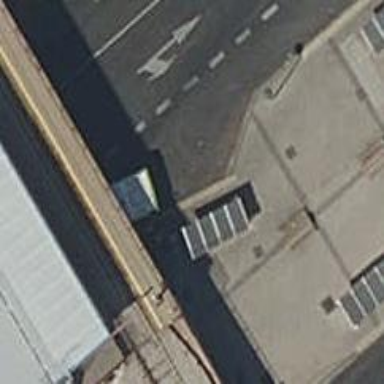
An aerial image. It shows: Platform at public transport location with shelter.